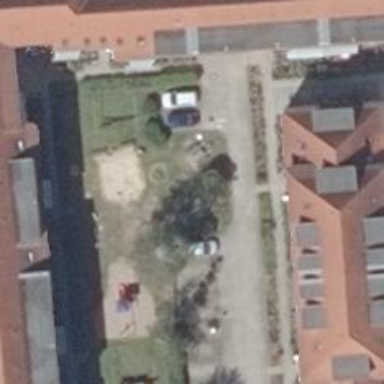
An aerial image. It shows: Playground area for leisure land.